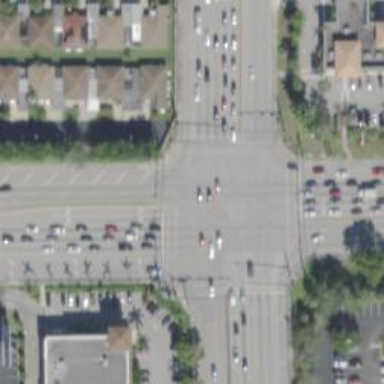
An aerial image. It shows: Uncontrolled crossing on footway.